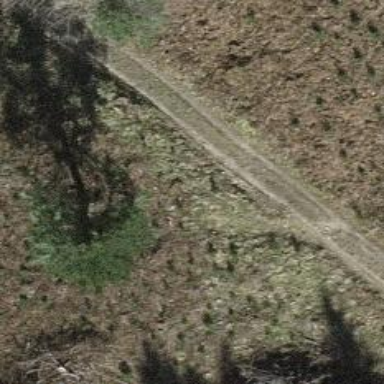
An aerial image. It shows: Track road with grade4 tracktype.